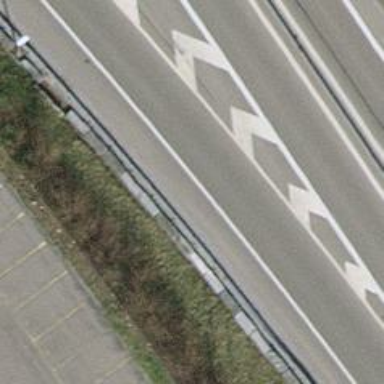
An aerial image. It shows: Trunk link road with asphalt surface.